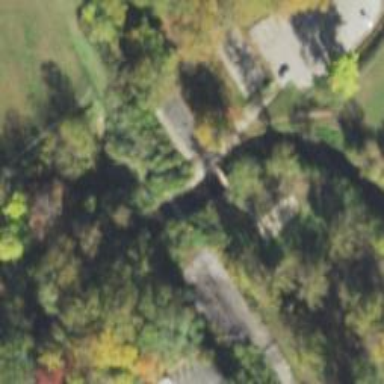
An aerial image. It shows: Abandoned railway bridge.